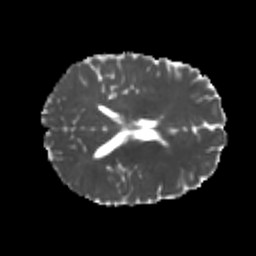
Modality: MD
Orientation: axial
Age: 20
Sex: male
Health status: healthy
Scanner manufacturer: philips
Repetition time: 7.391 s
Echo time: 0.08599 s